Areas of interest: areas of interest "Disease Prevention"
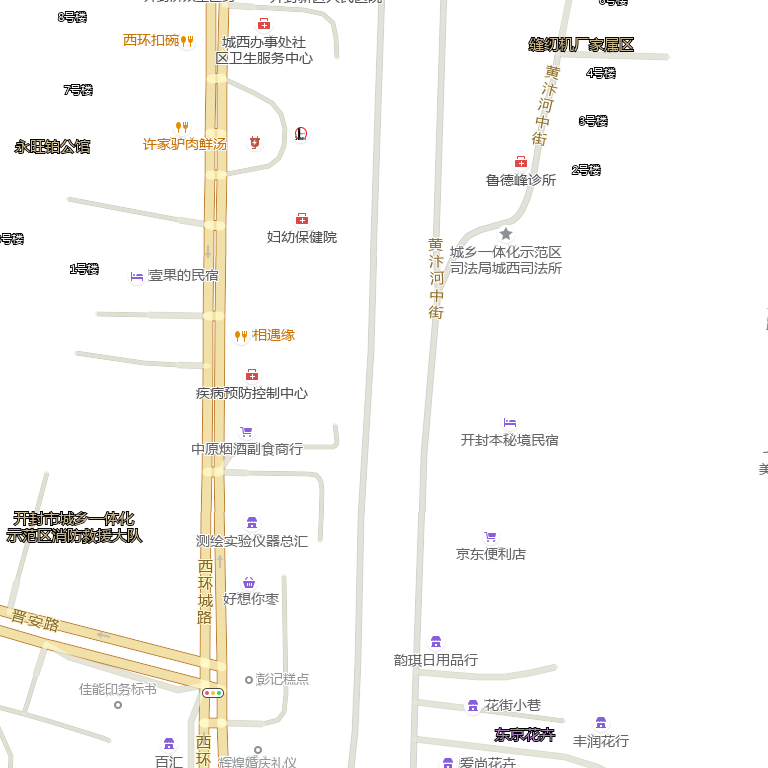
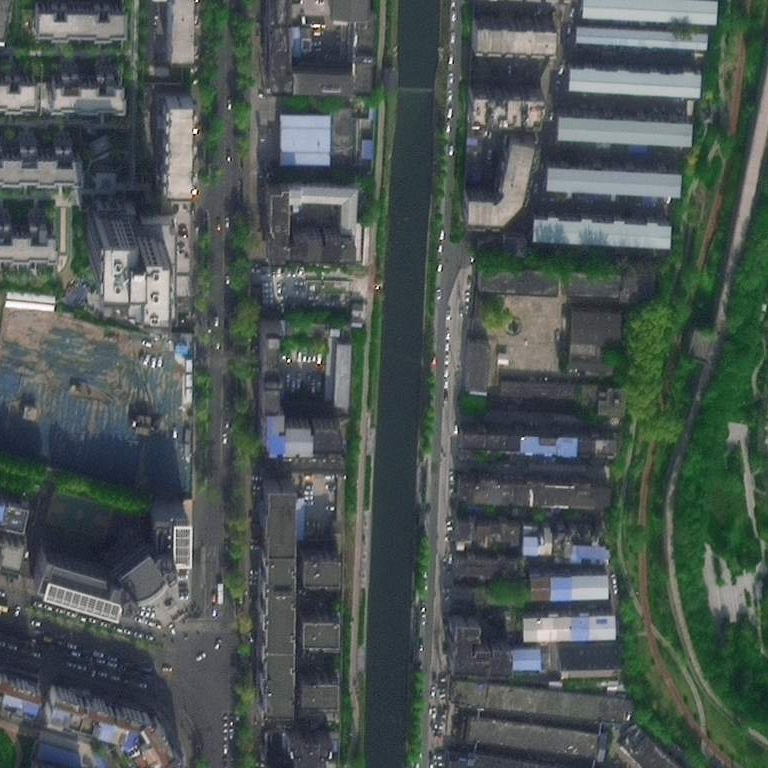